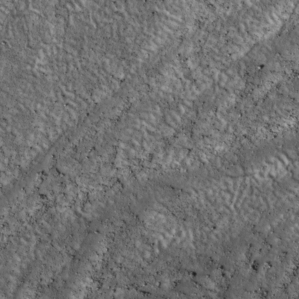
Label: non_frost